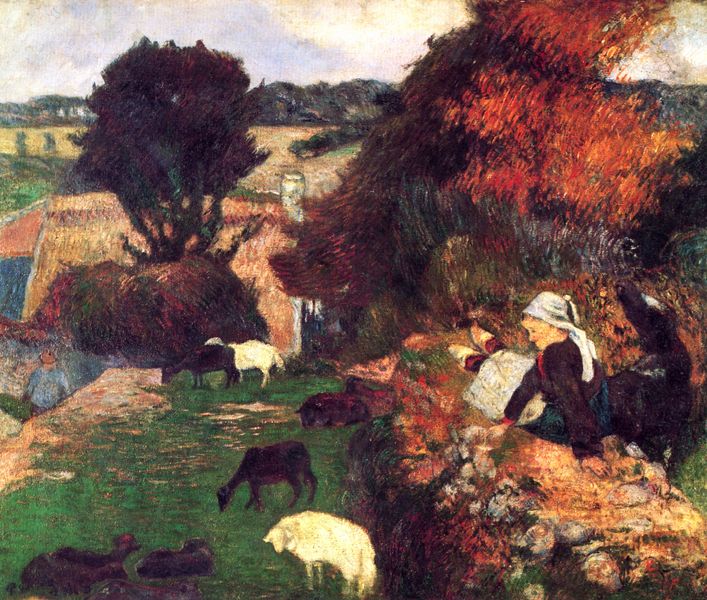
Titel: Bretonische Schäferin
Künstler: Paul Gauguin
Standort: Newcastle upon Tyne
Institution: Laing Art Gallery and Museum
Schlagwörter: baum, berg, blau, blätter, feuer, gemälde, himmel, kopf, laub, mann, schatten, wasser, weiß, wolken, aquarell, bäume, cezanne, fluss, frauen, gelb, grün, impressionismus, landschaft, menschen, mädchen, ocker, see, sitzen, blumen, braun, bunt, frankreich, frau, hut, kleid, licht, orange, schwarz, stroh, terasse, dach, gebäude, gras, haus, hund, rasen, rot, tier, tiere, tuch, wiese, wolke, beige, expressionismus, haube, malerei, rock, symbolismus, hemd, jacke, mütze, mensch, stein, steine, ärmel, bild, holland, niederlande, öl, dämmerung, feld, felder, ferne, horizont, häuser, hügel, kühe, natur, schilf, strauch, vieh, weide, weite, wind, busch, büsche, gebüsch, hütte, pastos, qualm, rauch, sonne, sträucher, wiesen, boden, land, futter, realismus, stoff, kind, paar, blatt, pflanzen, wald, anhöhe, arbeit, bauern, genre, kamin, kinder, landleben, schornstein, turm, chaos, deutschland, fell, kopfbedeckung, schürze, terrasse, farbig, magd, sommer, ruhe, liegen, zwei, schuhe, moderne, acker, bäuerin, bäuerinnen, ernte, feldarbeit, heu, korn, nachmittag, berge, berghang, gebirge, modern, dorf, mauer, farbe, lila, tag, violett, herde, kuh, linien, steil, bauernhof, herbst, hof, steinmauer, weis, idylle, pause, picknick, rast, van gogh, impressionism, damm, stille, brand, bretagne, bretangne, duktus, kopftuch, impressionistisch, lesen, melancholie, transparent, baumkrone, striche, bauer, impression, gauguin, äcker, punkte, pärchen, außen, lamm, schaf, reetdach, strohdach, weiden, heimat, idyll, heuhaufen, idyllisch, lichtung, füttern, groß, felsig, macke, ölmalerei, frieden, tracht, ehe, ländlich, gaugin, fressen, bran, bauernhaus, beet, ackerbau, landwirtschaft, harmonisch, naturalistisch, stäucher, jahreszeit, lämmer, schafe, hirte, hirten, hirtin, hüten, schäfer, schäferin, ausruhen, ziege, herbstlich, erdtöne, ländliche idylle, chagall, bäuerlich, kalb, lager, ziegen, holzschuhe, tief, pastorale, keck, friedlich, bume, friede, gestrichelt, paul gauguin, vlau, farbenrausch, peter, flüchtig, müll, reet, rietdach, wiede, ruhepause, kommen, schwarzes schaf, volkstümlich, maier, päärchen, gut und böse, expressionism, normandie, cloisionismus, blaues hemd, bauernfrau, hirtinnen, hüterin, schäferinnen, frauendarstellung, bauernkleidung, schaff, wiese gras, lesendes mädchen, bretonische, acht ziegen, bauernkate, belarus, braun-grün-malerei, einfaches leben, frankreich schule von pont ave, französicher impressionismus, herdentiere, http://artigo.gwi.uni-muenchen, impressionsitisch, kleidung zeitgenössisch, landbau, schäffe, sehnsucht nach dem unberührten, streine, wweide, shcafe